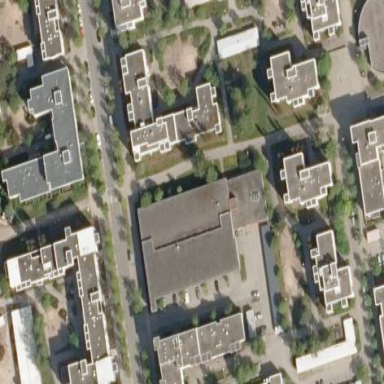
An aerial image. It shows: Multi-storey parking building.